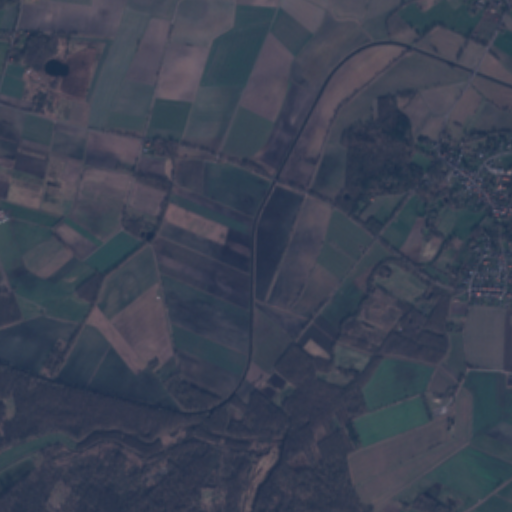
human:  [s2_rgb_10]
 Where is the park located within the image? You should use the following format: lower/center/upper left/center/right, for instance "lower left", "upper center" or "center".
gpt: The park is located in the upper right of the image.
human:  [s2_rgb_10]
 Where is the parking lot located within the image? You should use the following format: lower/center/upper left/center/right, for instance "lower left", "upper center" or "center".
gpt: The parking lot is located in the upper right of the image.
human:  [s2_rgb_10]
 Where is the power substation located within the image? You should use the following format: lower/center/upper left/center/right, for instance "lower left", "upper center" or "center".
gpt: The power substation is located in the center right of the image.
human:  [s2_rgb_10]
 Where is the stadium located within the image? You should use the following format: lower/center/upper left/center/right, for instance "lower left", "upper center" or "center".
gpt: The stadium is located in the upper right of the image.
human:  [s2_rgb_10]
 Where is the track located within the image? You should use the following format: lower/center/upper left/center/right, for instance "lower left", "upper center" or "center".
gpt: There is no track in the image.